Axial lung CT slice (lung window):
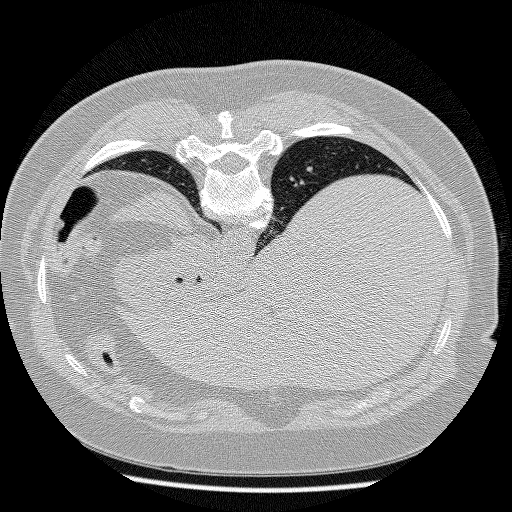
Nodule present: no